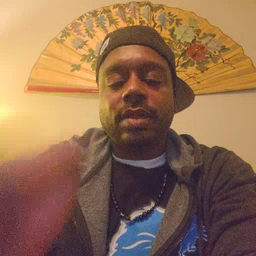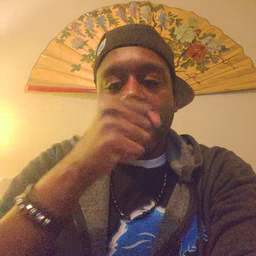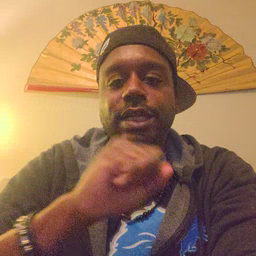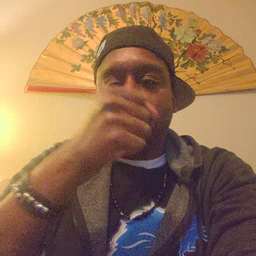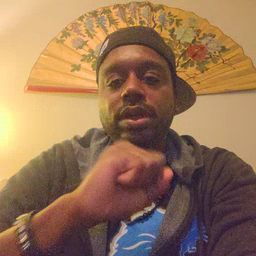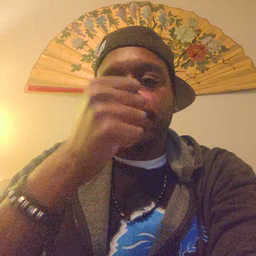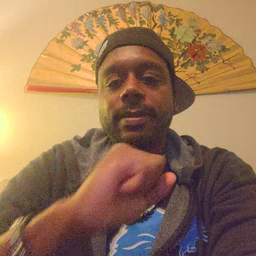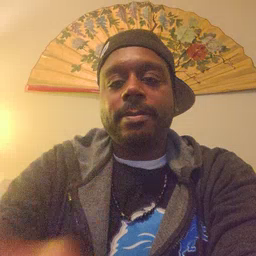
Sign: icecream